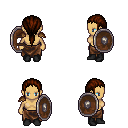
a pixel art fantasy rpg character, female body template, human, tanned skin, leather shoulder armor, robe skirt, brown ponytail hairstyle, black shoes, shield, four views (front, back, left, right), 2x2 character sprite sheet, small pixel art, hard edges, no anti-aliasing